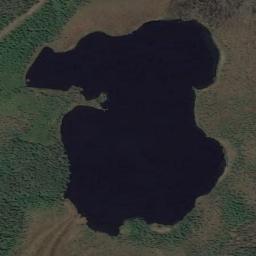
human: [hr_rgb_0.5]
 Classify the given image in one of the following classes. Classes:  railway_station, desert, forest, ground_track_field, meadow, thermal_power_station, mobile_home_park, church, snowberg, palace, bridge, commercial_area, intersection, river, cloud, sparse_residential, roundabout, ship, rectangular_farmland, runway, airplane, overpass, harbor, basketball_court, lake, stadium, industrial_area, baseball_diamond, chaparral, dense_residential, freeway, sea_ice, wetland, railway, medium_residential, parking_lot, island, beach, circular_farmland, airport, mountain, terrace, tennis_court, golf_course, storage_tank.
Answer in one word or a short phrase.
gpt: lake